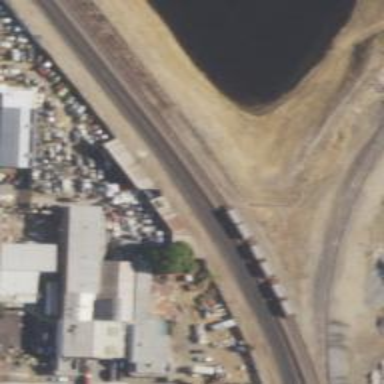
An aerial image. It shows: Railway siding for service.